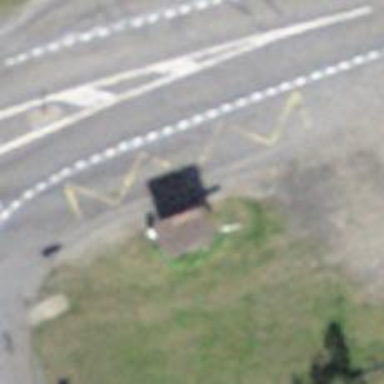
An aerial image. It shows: Bus stop with public transport platform. The bus stop has shelter of public transport type.